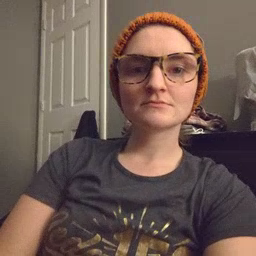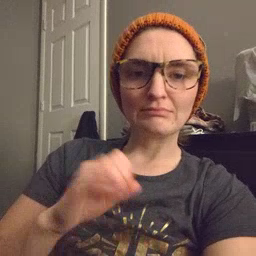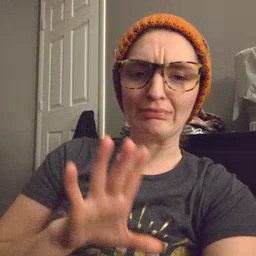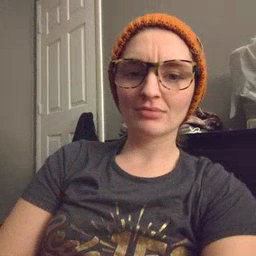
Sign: yucky